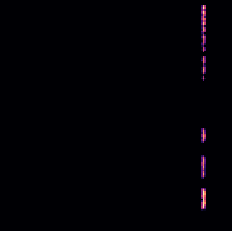
Sound class: Fire crackling